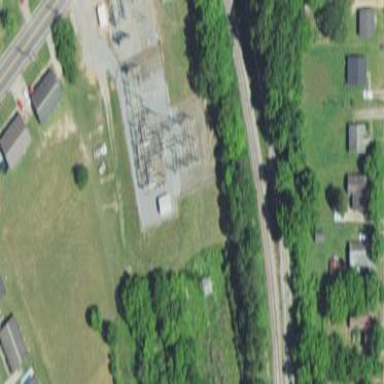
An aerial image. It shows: Distribution power substation secured by fence.